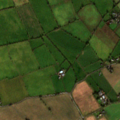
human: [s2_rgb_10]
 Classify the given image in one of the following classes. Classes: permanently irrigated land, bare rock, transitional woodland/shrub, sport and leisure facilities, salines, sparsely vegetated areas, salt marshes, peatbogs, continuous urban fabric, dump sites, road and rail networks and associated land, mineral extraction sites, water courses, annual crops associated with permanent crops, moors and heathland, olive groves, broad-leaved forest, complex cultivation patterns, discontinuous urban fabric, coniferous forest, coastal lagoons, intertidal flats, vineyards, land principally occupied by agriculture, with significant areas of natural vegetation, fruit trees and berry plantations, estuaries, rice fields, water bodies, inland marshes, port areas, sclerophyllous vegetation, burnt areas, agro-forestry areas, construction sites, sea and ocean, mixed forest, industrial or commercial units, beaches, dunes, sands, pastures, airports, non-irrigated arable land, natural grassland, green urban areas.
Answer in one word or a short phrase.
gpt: non-irrigated arable land, pastures